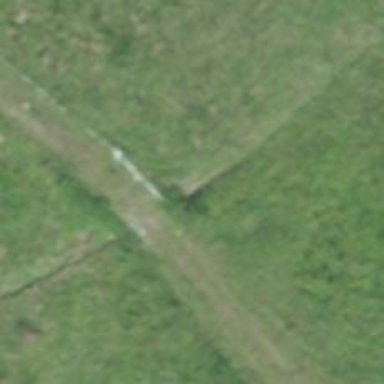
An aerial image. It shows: Culvert tunnel crossing ditch waterway.